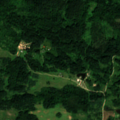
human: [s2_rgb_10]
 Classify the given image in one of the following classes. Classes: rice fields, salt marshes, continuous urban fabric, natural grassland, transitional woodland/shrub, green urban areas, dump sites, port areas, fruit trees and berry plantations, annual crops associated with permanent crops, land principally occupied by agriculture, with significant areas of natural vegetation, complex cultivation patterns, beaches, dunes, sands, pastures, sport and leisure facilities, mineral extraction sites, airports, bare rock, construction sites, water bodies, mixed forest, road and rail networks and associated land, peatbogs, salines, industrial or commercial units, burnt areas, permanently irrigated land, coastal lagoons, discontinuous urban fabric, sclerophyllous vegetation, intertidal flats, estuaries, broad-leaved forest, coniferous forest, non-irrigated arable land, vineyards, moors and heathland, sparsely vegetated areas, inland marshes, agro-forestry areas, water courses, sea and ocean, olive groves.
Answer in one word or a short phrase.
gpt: complex cultivation patterns, land principally occupied by agriculture, with significant areas of natural vegetation, mixed forest